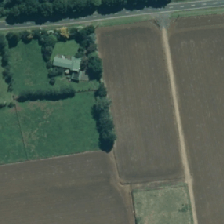
Land cover: shortrotation_cropland